Field crop: maize
Growth stage: 2
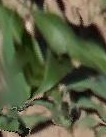
Species: maize